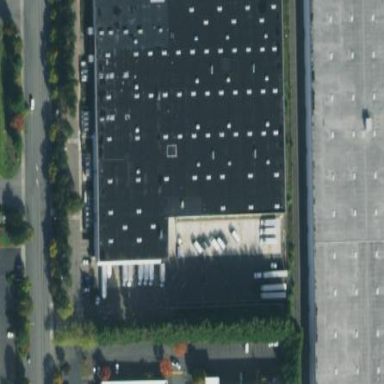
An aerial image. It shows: Post depot building.